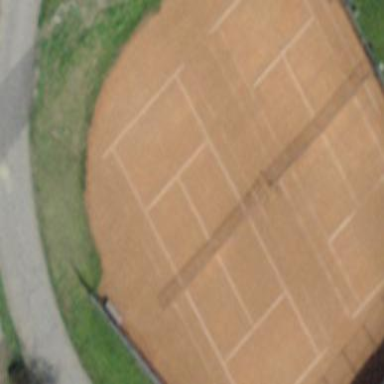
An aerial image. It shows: Tennis court on pitch.